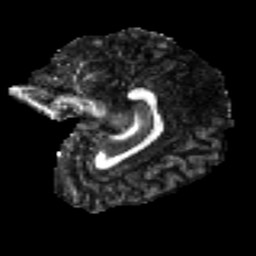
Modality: FA
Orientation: sagittal
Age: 52
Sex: female
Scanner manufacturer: ge
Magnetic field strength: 3 T
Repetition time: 7.8 s
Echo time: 0.0606 s